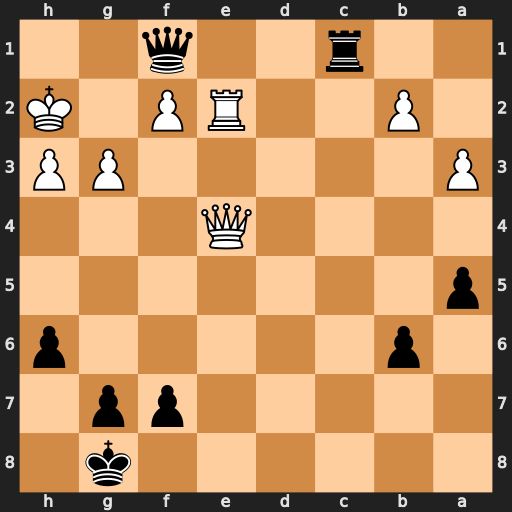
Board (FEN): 6k1/5pp1/1p5p/p7/4Q3/P5PP/1P2RP1K/2r2q2
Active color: b
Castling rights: -
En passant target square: -
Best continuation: Qg1#